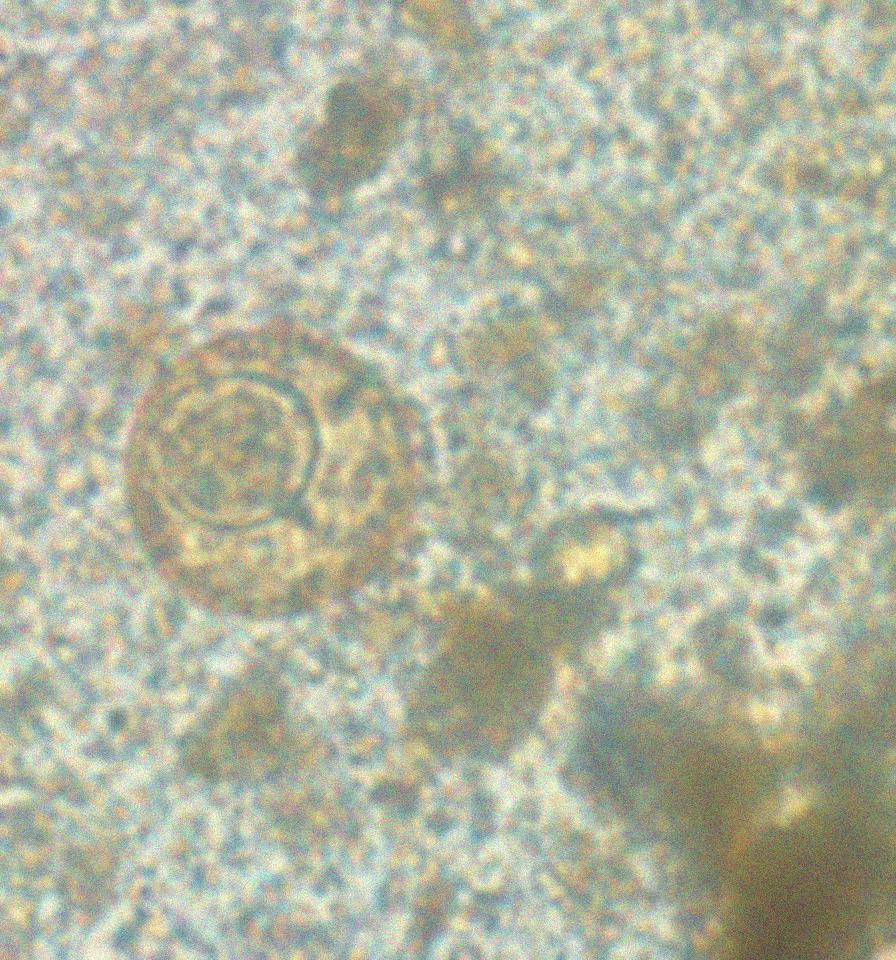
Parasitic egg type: Hymenolepis diminuta